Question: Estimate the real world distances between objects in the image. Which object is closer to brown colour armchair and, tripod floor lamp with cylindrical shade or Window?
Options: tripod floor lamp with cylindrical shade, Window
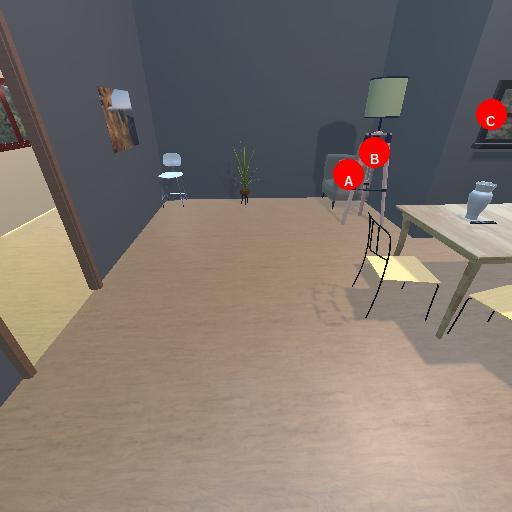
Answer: tripod floor lamp with cylindrical shade